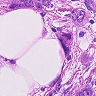
Metastatic tissue present: yes